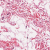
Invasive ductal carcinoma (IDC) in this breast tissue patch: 0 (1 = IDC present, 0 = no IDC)